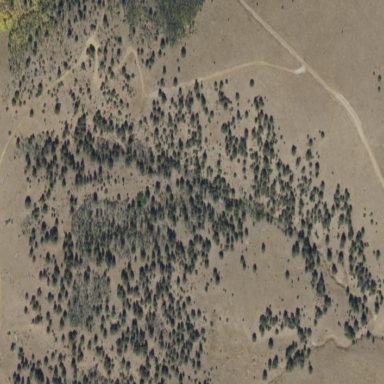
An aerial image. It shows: Evergreen needle-leaved woodland area covered with trees.